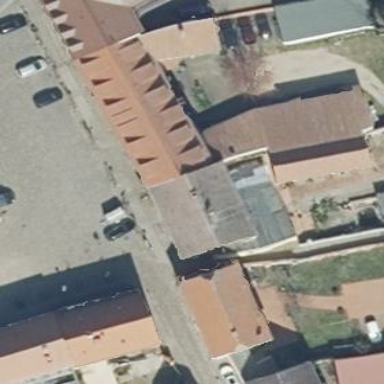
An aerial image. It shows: There is pub in the building.